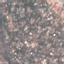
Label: Residential